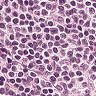
Metastatic tissue present: no